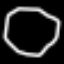
Label: octagon